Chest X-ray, AP view. Patient: 52 years old, sex F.
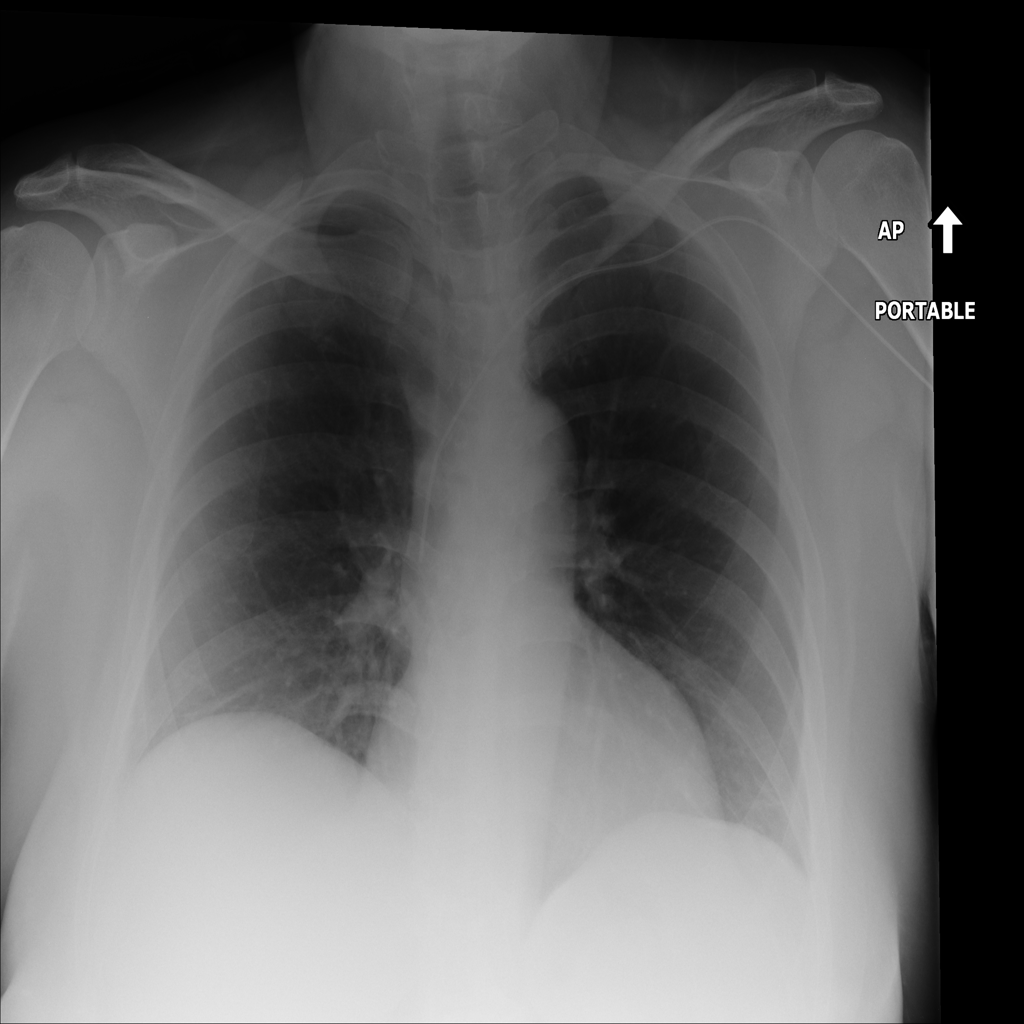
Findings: Atelectasis